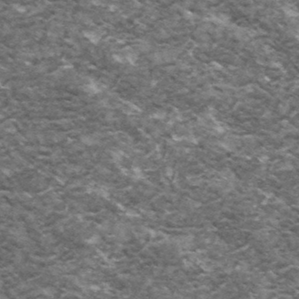
Label: frost